Interaction volume radius: 5 \u00c5
Interaction volume height: 10 \u00c5
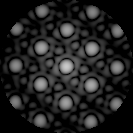
Disorder parameter: 0.04864